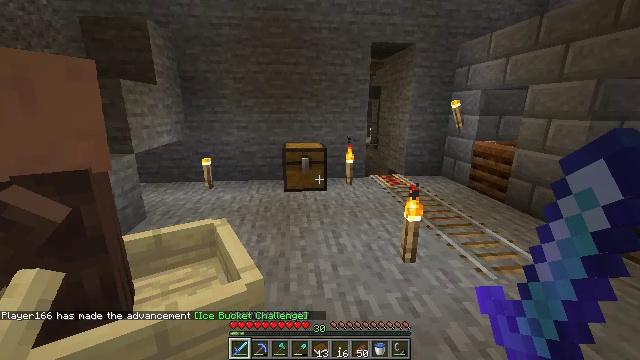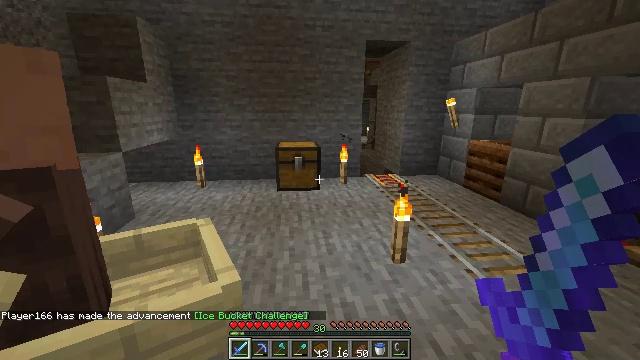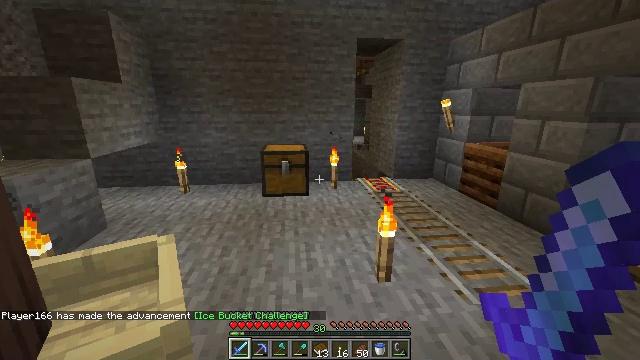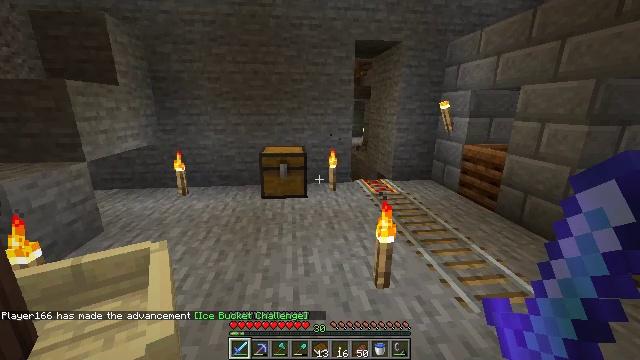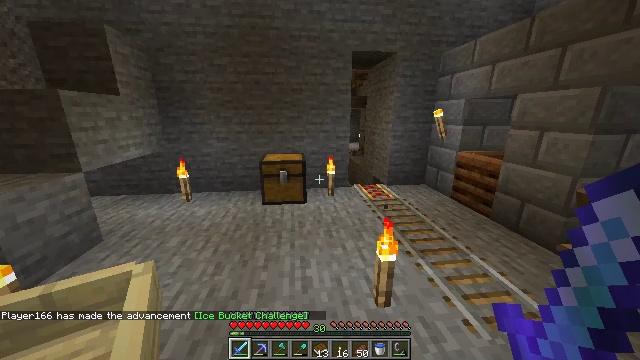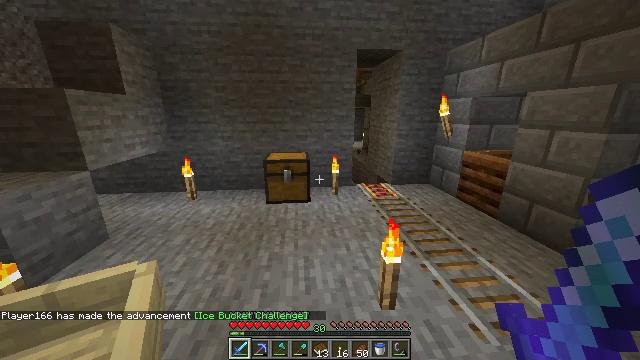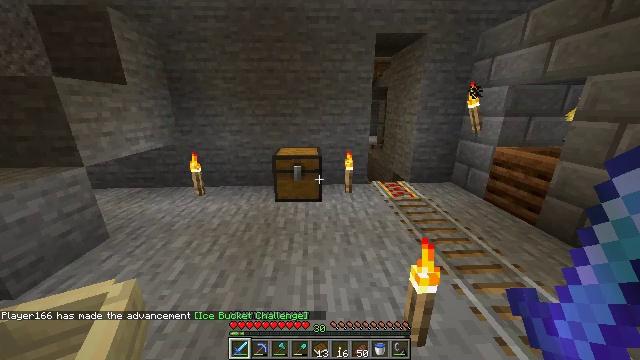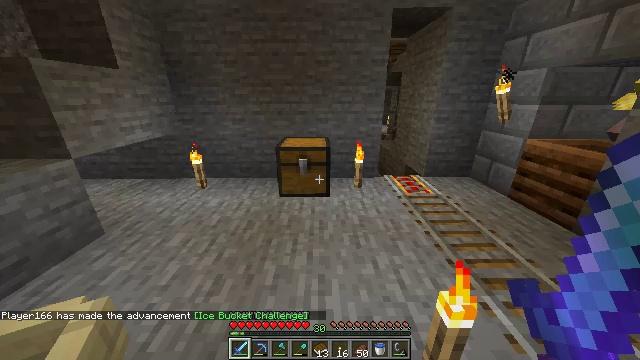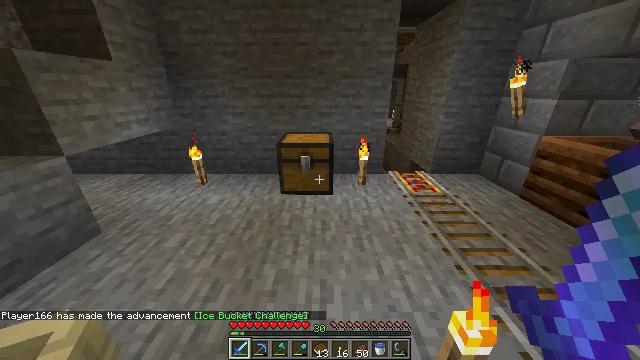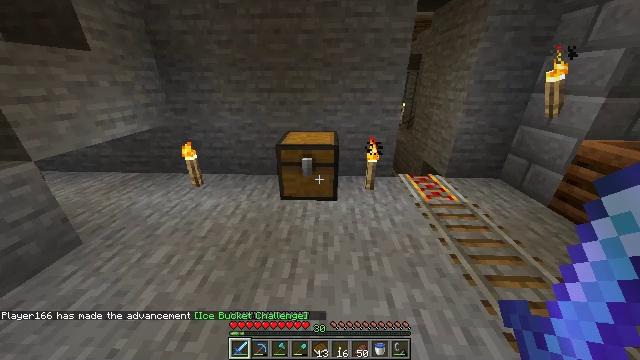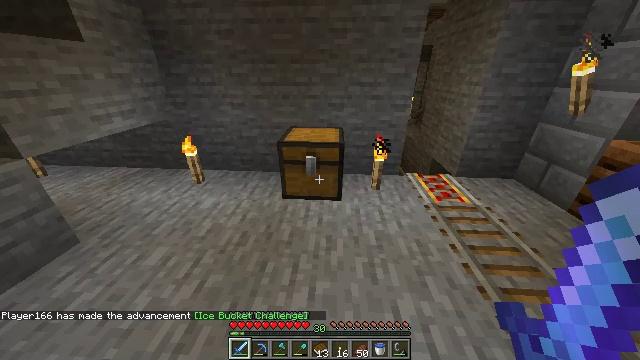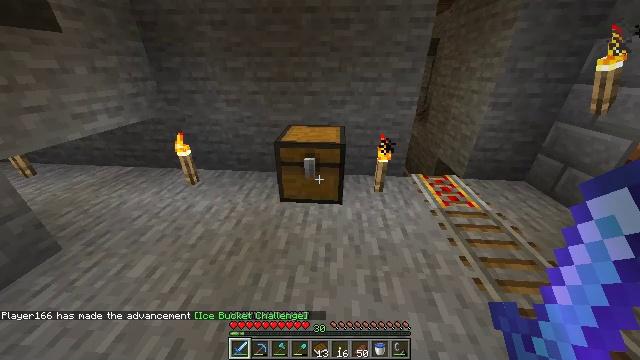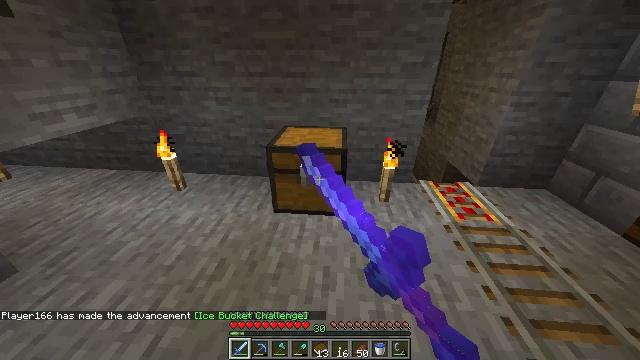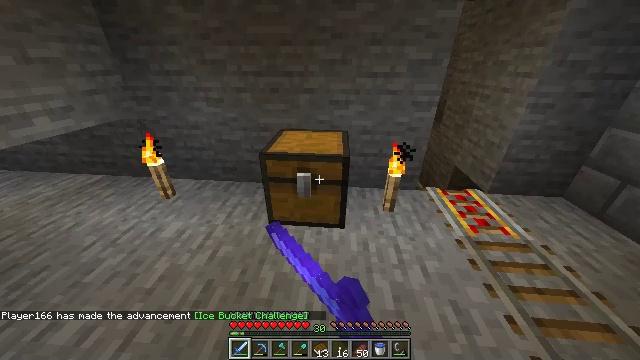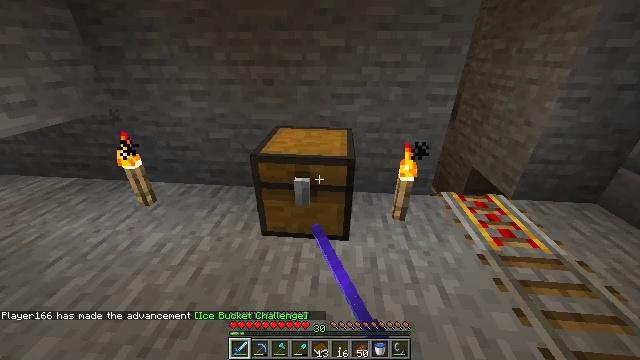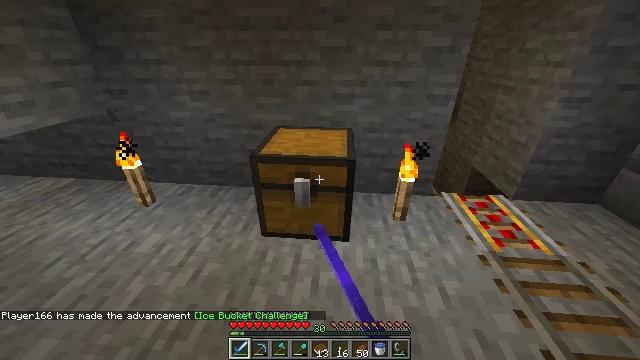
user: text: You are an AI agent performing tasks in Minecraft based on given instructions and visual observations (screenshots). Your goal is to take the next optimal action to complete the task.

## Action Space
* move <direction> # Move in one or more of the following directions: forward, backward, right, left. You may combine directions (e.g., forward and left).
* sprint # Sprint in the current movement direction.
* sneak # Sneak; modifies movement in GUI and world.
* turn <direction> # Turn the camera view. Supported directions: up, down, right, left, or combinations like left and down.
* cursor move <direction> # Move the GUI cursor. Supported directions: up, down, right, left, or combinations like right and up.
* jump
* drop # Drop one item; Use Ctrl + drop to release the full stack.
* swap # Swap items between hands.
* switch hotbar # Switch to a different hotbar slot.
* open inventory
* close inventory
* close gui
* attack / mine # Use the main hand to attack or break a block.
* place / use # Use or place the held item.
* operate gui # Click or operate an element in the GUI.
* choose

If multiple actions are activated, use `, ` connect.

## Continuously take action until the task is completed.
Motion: motion action
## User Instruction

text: Disassemble the powered rail from the track.
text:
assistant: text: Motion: move forward and move right
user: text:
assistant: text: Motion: move forward, sprint
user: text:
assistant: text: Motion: move forward, sprint
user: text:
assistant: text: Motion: move forward, sprint
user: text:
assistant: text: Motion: move forward, sprint, turn left
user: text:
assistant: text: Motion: move forward, sprint, turn left and down
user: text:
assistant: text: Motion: move forward, sprint, turn left and down
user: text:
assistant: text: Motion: move forward, sprint, turn down
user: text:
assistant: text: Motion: move forward, sprint, turn left and down
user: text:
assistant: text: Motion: move forward, sprint, turn left and down
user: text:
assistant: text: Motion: move forward, sprint, turn down, use / place
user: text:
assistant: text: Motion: move forward, use / place
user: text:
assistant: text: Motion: use / place
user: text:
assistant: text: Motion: use / place
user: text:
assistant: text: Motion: no_op
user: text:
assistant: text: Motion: no_op
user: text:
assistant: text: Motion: no_op
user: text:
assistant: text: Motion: no_op
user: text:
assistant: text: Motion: no_op
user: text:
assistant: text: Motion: no_op
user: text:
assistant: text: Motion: turn down
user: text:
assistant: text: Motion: turn down
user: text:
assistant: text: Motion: sneak, turn right and down
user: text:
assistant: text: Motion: sneak
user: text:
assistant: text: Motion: sneak
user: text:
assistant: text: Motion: sneak, turn right
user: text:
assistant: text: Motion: sneak, turn right
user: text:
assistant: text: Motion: sneak, turn right
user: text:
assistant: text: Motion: sneak, turn right
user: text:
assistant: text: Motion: sneak, turn right